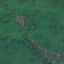
Land use / land cover class: Forest